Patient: sex F, age 68
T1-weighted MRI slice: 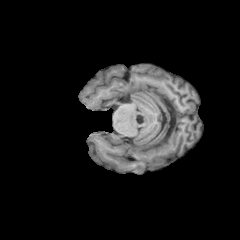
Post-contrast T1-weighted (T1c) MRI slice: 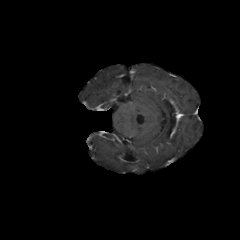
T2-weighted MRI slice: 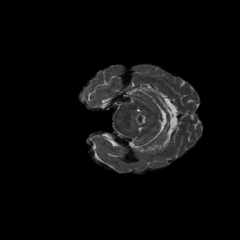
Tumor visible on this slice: no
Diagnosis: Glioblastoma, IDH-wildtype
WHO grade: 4